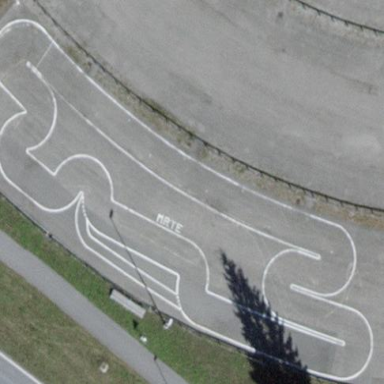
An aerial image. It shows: Karting sport event.